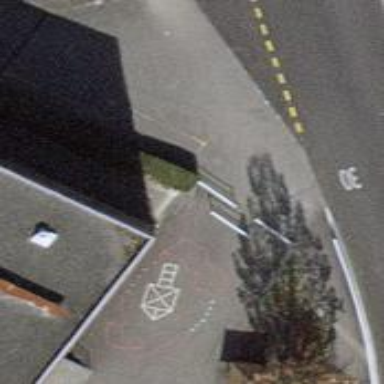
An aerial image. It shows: Asphalt footway.